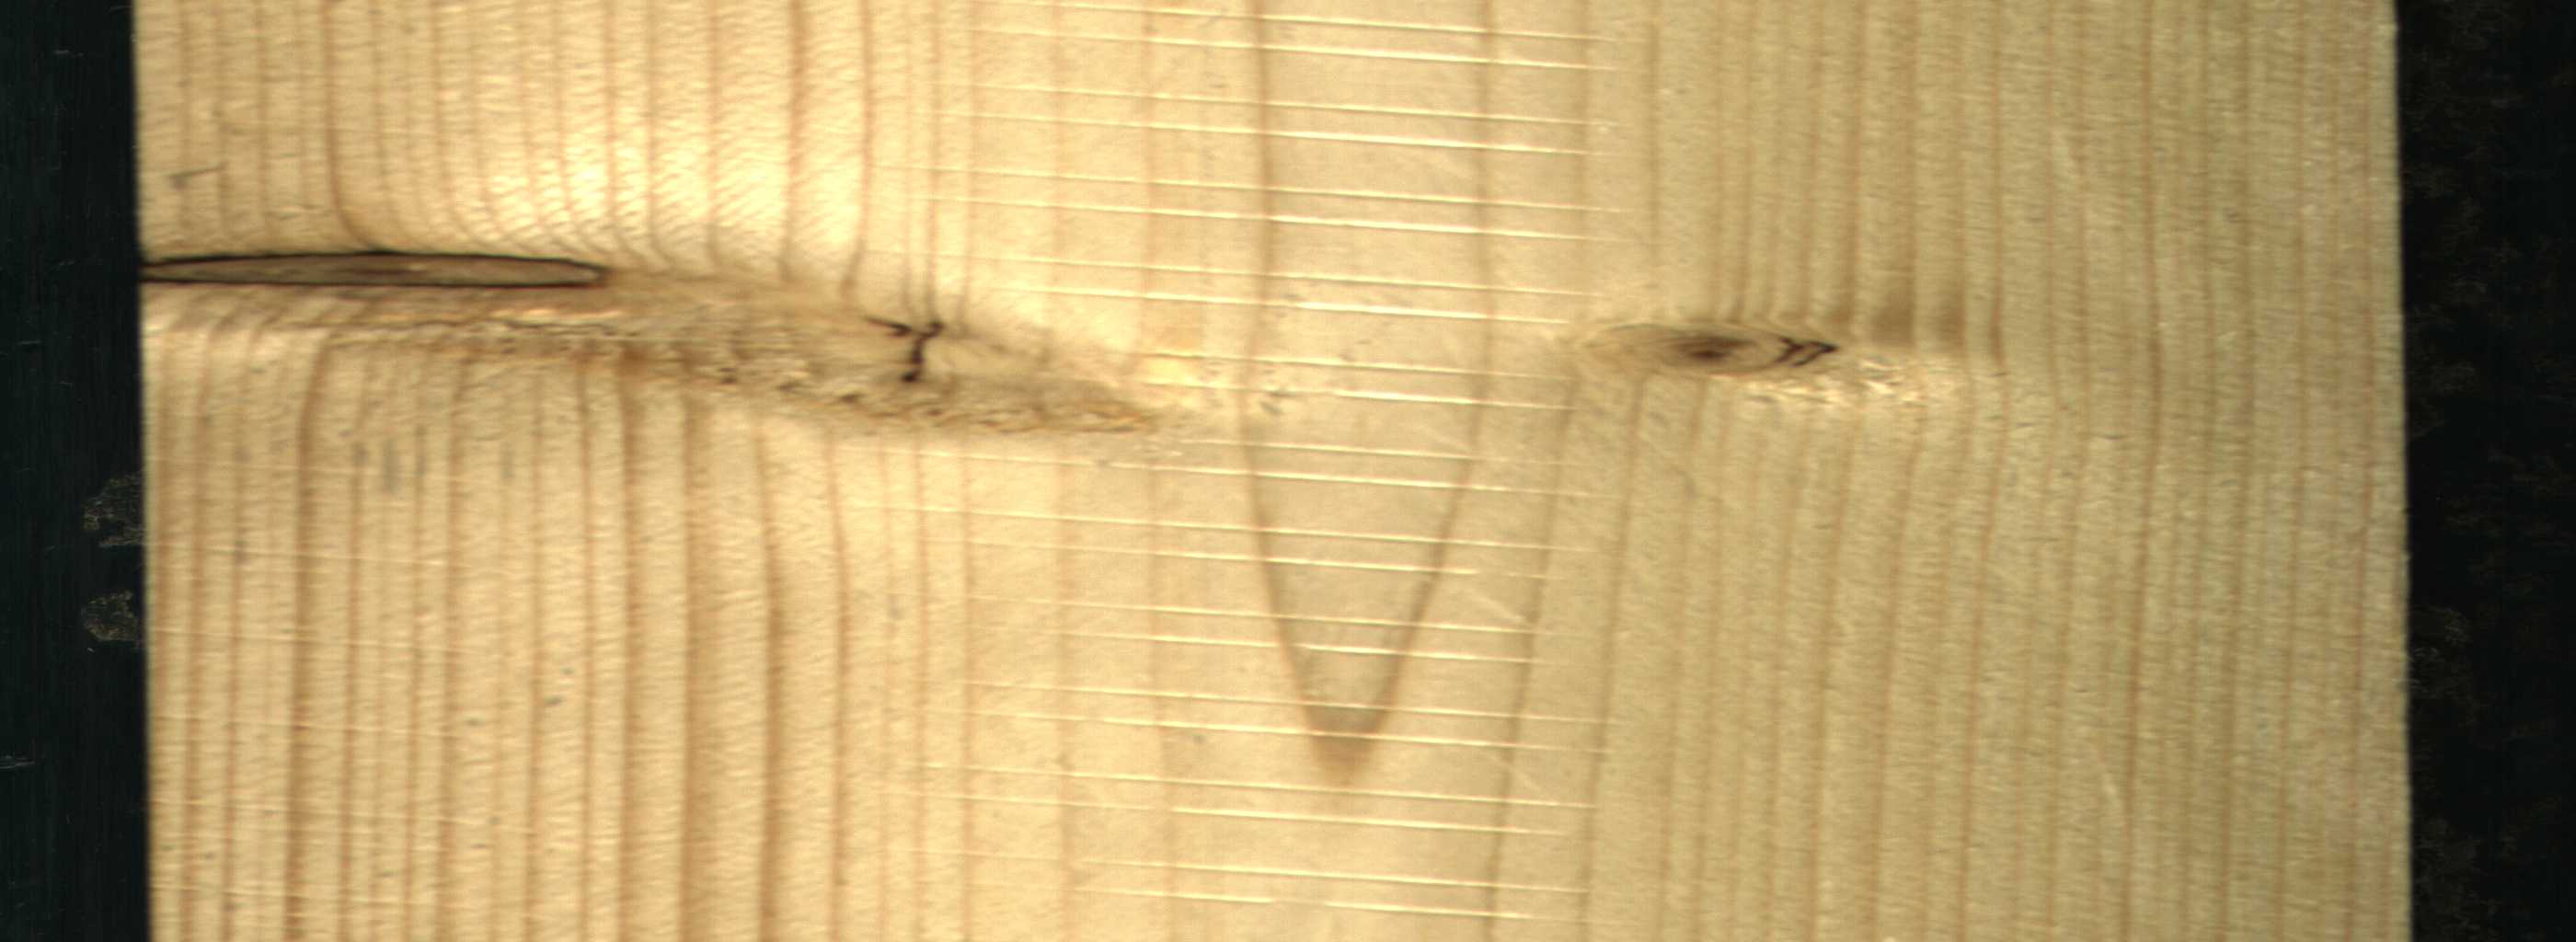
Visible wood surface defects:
Dead_Knot
Dead_Knot
Live_Knot